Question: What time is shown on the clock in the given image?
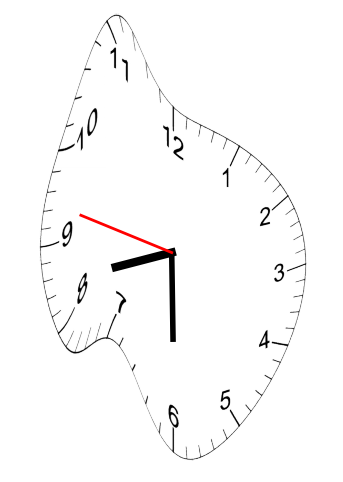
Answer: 08:29:47